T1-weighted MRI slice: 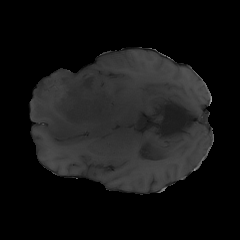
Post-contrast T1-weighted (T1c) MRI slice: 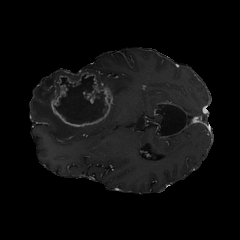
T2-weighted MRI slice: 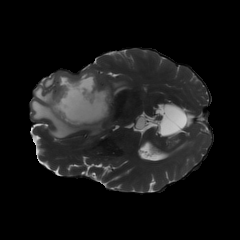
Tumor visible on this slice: yes